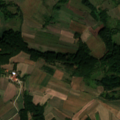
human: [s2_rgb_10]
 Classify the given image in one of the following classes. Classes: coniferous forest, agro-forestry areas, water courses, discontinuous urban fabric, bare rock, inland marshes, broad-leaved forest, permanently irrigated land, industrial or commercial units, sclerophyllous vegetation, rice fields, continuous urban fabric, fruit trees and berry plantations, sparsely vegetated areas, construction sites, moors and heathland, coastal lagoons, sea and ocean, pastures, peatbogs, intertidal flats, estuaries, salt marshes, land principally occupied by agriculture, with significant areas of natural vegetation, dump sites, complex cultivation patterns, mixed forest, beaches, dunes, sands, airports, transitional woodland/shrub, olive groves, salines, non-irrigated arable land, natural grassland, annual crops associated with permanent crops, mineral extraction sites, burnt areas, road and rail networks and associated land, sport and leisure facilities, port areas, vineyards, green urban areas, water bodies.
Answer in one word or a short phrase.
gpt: complex cultivation patterns, land principally occupied by agriculture, with significant areas of natural vegetation, broad-leaved forest